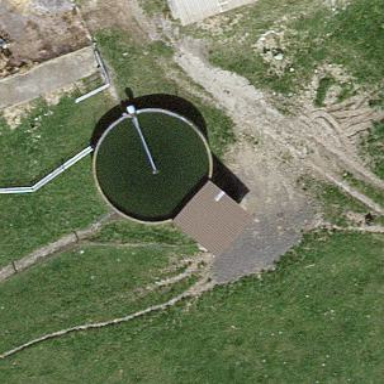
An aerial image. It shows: Building with storage tank.